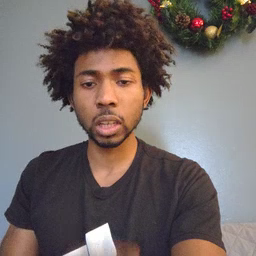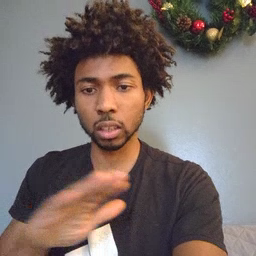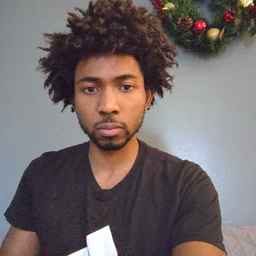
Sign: clean